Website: ulta-beauty
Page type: account-dashboard
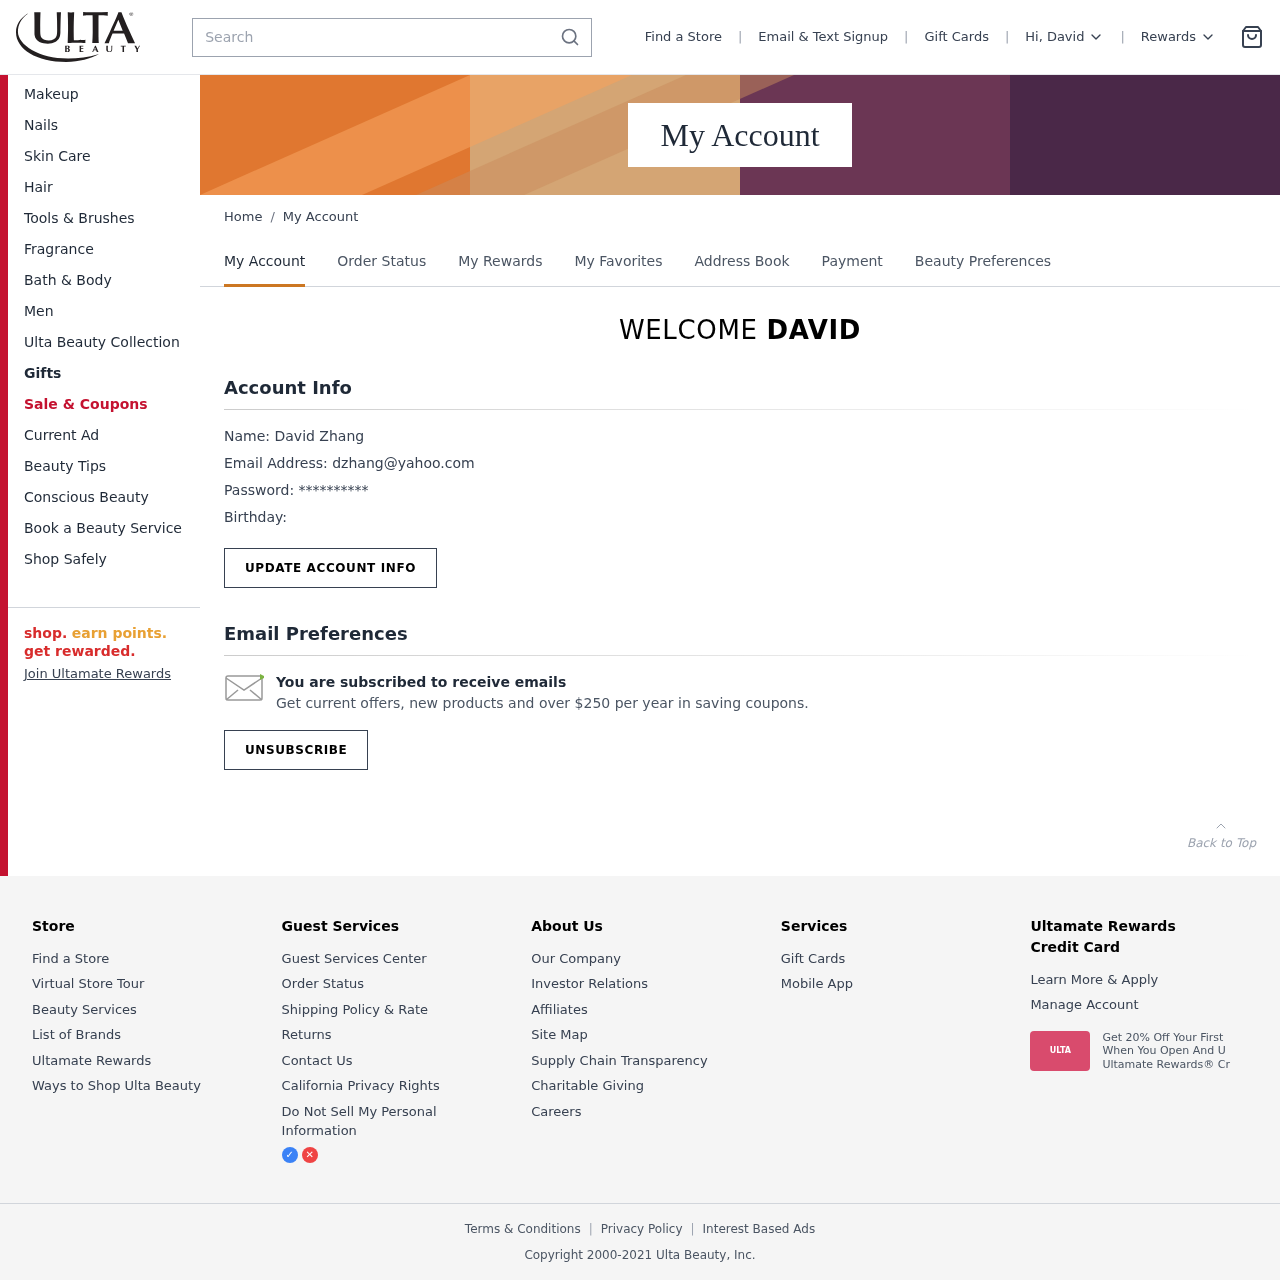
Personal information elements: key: PII_EMAIL
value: dzhang@yahoo.com
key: PII_FIRSTNAME
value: David
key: PII_FIRSTNAME
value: DAVID
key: PII_FULLNAME
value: David Zhang
Search elements: key: HEADER_SEARCH
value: Search